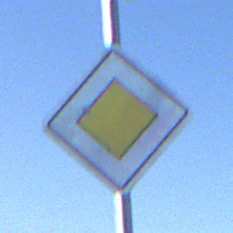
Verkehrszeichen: Vorfahrtsstrasse
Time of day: MorningAfternoon
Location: Outdoor (Nature)
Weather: PartlyCloudy
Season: NotSpecified
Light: Natural